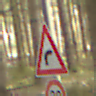
Verkehrszeichen: KurveRechts
Zusatzzeichen unten: Geschwindigkeit30
Umgebung: Outdoor, Nature
Tageszeit: MorningAfternoon
Wetter: Overcast
Licht: Natural
Jahreszeit: Winter
Kontrast: LowContrast